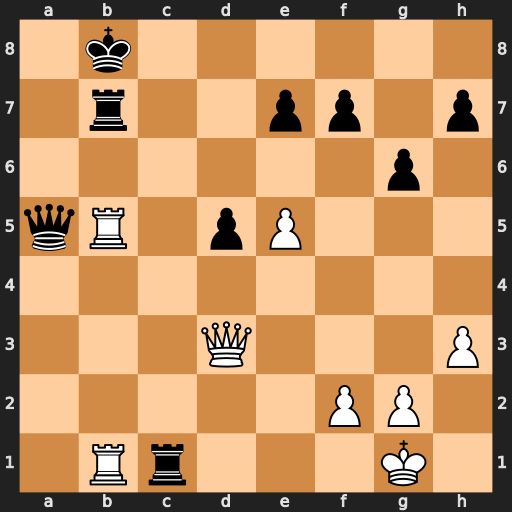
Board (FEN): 1k6/1r2pp1p/6p1/qR1pP3/8/3Q3P/5PP1/1Rr3K1
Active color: w
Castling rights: -
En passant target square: -
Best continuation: Kh2 Rxb5 Rxb5+ Qxb5 Qxb5+